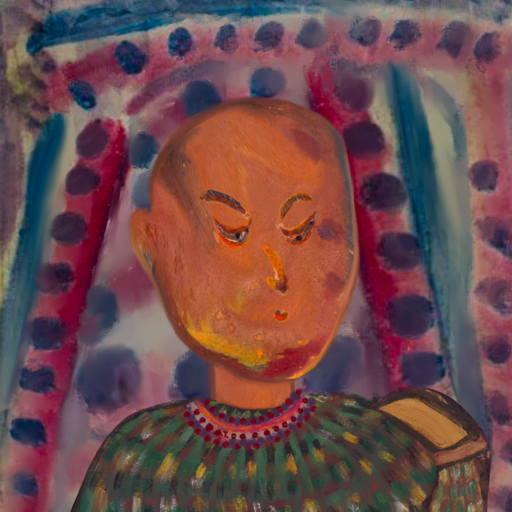
Background: HillGirl, Head And Neck Side: Mother_And_Son_Son, Face Side: Hypocrite, Bust: After_Raid, Hair Side: Blank, Head Accessory: Blank, Second Necklace: Blank, Necklace: Roy_Bahadur, Baby: Blank